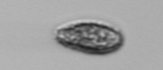
Label: Pseudochattonella_farcimen